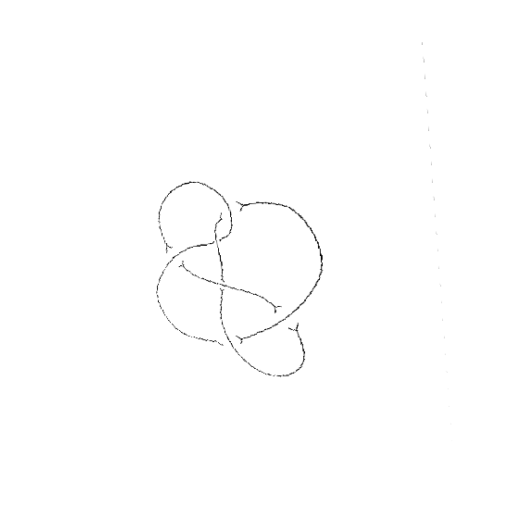
Crossing number: 6